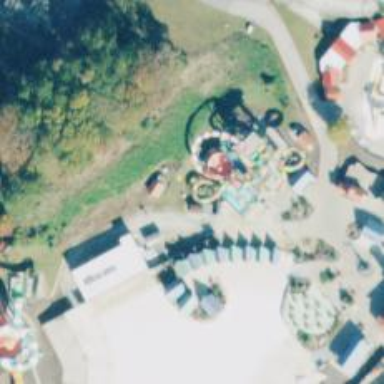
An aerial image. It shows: Water slide attraction.